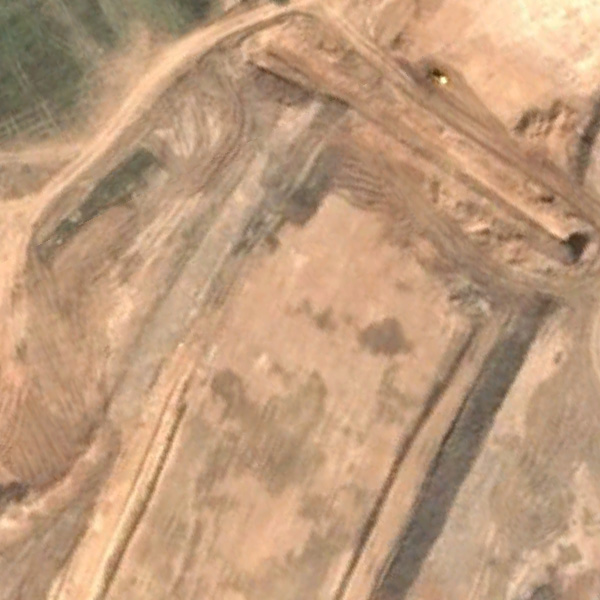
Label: BareLand